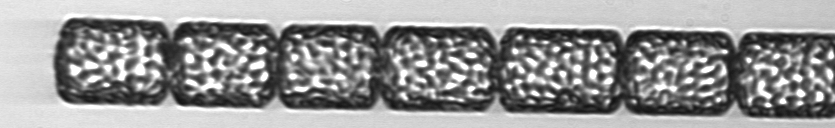
Label: Lauderia_annulata